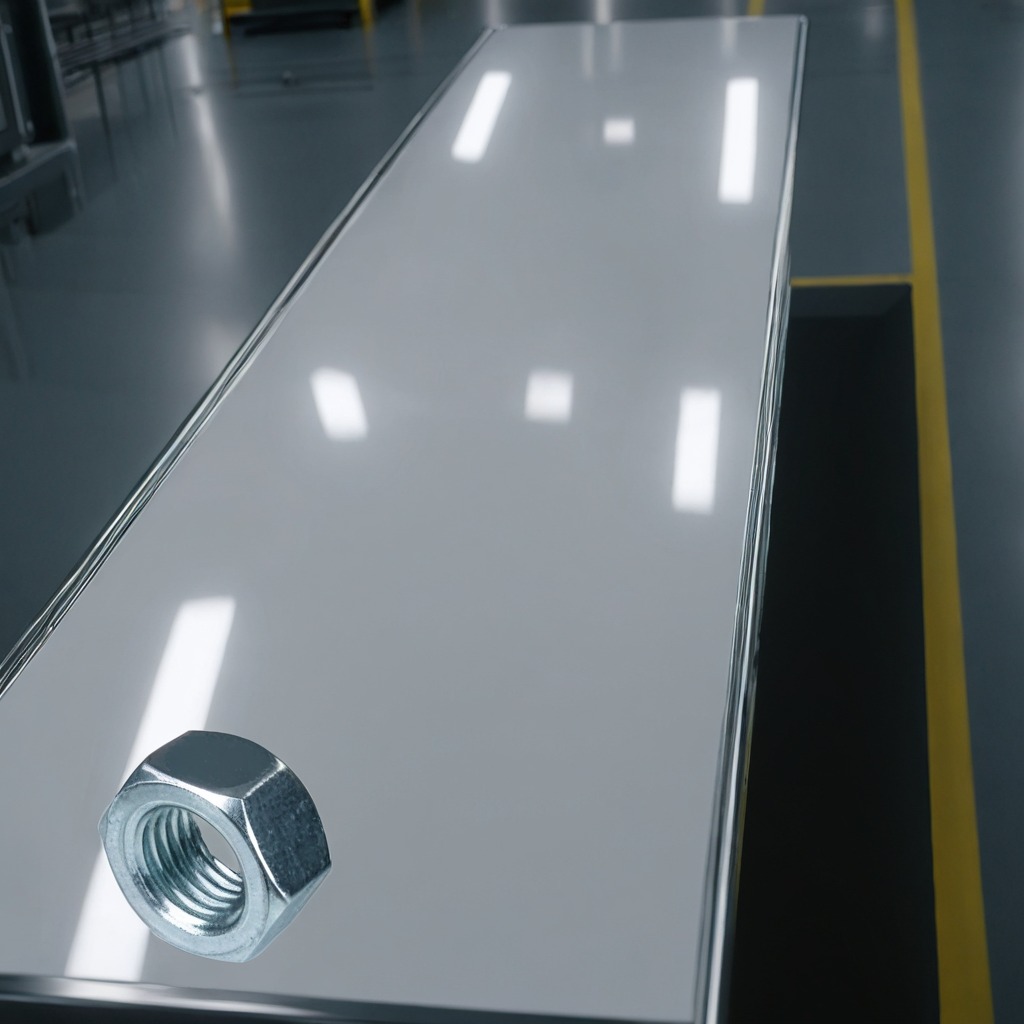
A metal nut is lying on the table in the ship maintenance bay industrial lighting.